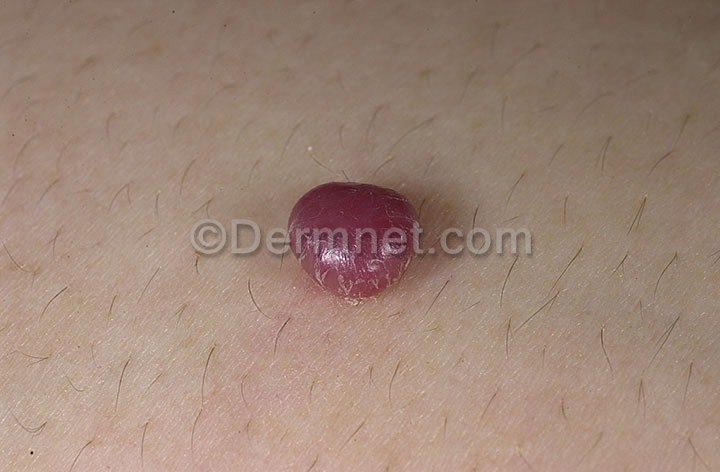
Disease: Vascular Tumors